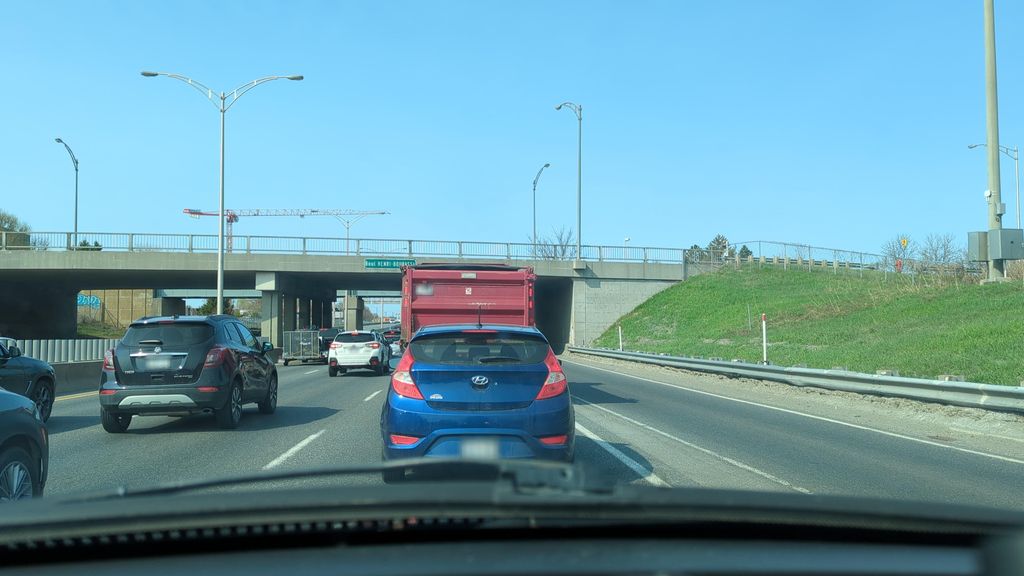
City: quebec_city